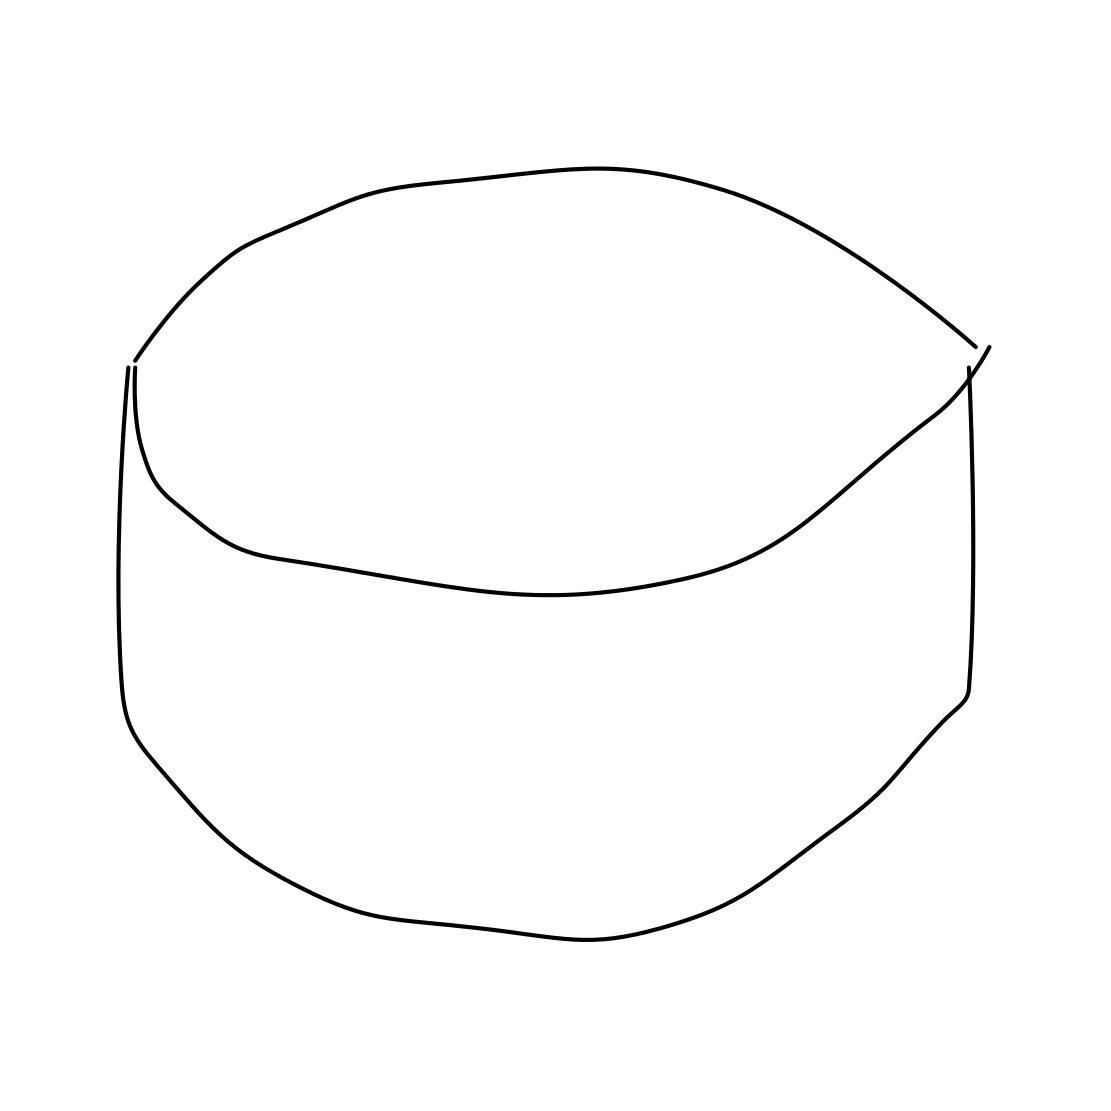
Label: bowl